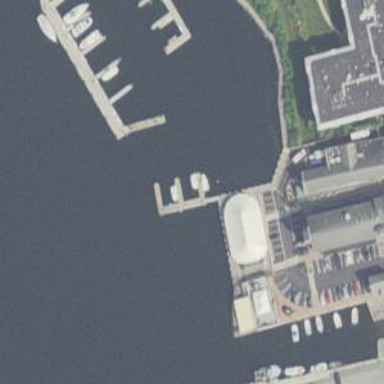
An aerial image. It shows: Man-made pier.